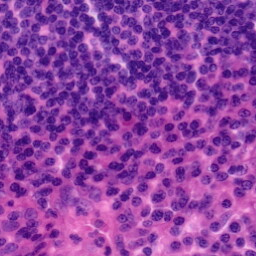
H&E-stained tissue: Tonsil